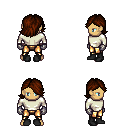
a pixel art fantasy rpg character, male body template, human, tanned skin, white long-sleeve shirt, gold greaves, brown swoop hairstyle, metal gloves, black shoes, four views (front, back, left, right), 2x2 character sprite sheet, small pixel art, hard edges, no anti-aliasing